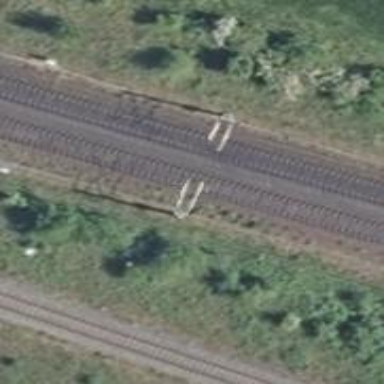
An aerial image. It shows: Railway milestone with catenary mast.